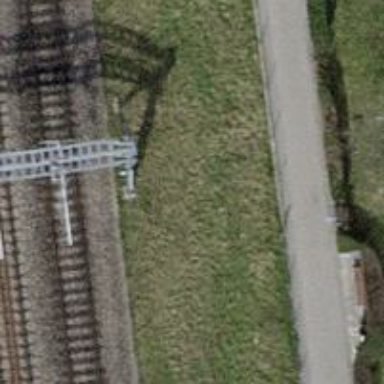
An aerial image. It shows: Power pole.